Question: I have an XML file.
I want to add data from it to MySQL, but I have problems.
The data that I want to add is very deep, in the '"offers"' tab.
The required additional objects are written as '"<offer ......>"'.
There are many parameters, such as '(name model picture price url ....)'.
I can not get them at all, the maximum I could get is '"name"' from '"<shop>"'.
How can I find "Music center"?
'''
<?php
echo 'ver 3000';
$url = "http://myurlwebsite.com/333.xml";
$ch = curl_init();
curl_setopt($ch, CURLOPT_URL, $url);
curl_setopt($ch, CURLOPT_POST, 1);
curl_setopt($ch, CURLOPT_POSTFIELDS, $data);
curl_setopt($ch, CURLOPT_RETURNTRANSFER, 1);
curl_setopt($ch, CURLOPT_HEADER, 0);
$data2 = curl_exec ($ch);
curl_close($ch);
echo ' [NEW STRING] ';
//$easy = stristr($data2, '<delivery-options');
$xml = simplexml_load_string($data2);
foreach ($xml -> offer as $row) {
echo '+';
$name = $row -> name;
echo $name;
}
?>
'''

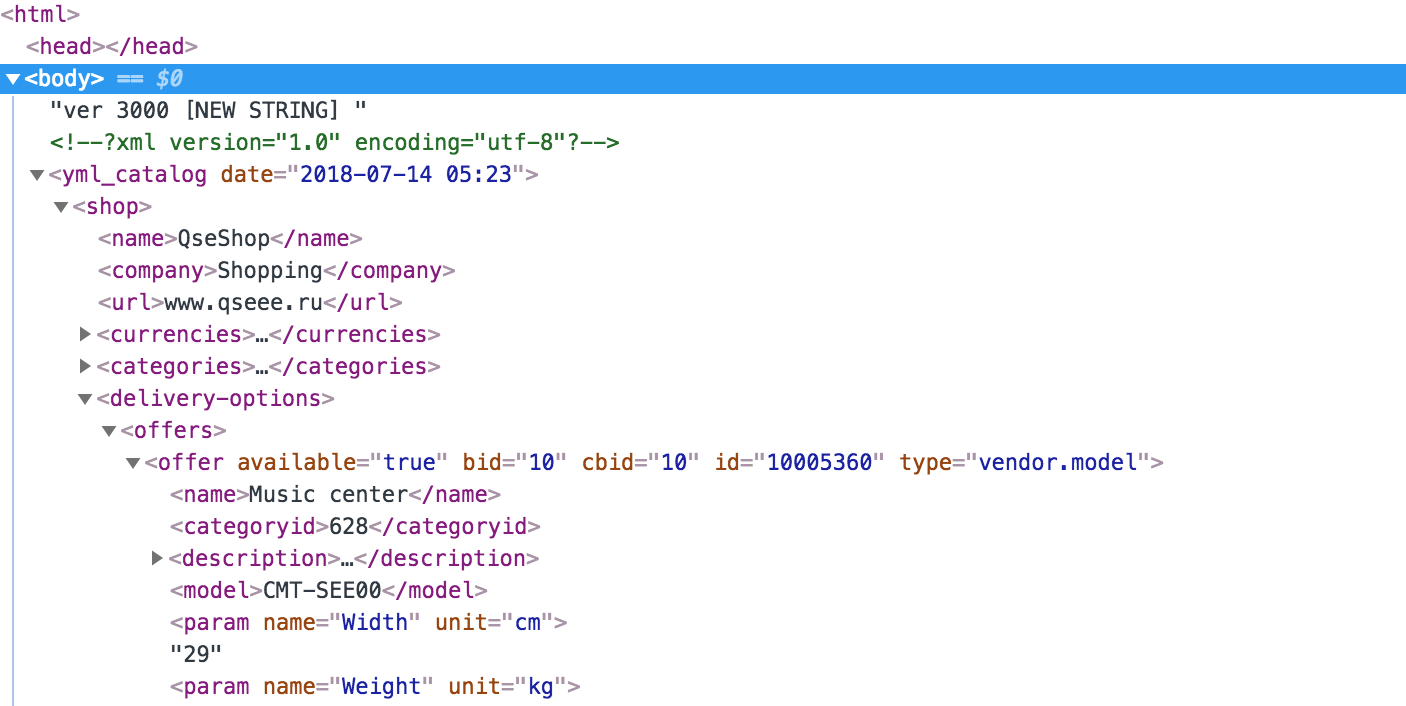
Answer: If you want to access the '<offer>' information, then you need to specify the path from the base of the document to the data your after. Note that in SimpleXML, the root element '<yml_catalog>' is '$xml' in your case.
'''
foreach ($xml->shop->offers->offer as $row) {
echo '+';
$name = $row -> name;
echo $name;
}
'''